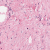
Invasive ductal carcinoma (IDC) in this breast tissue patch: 0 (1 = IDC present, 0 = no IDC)